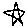
Label: star